Question:
Hi, Here in my screen i have few fields where i need to save to Database when clicked on ADD BUTTON , But i want to save those fields when i click on ENTER Key From Keyboard. When i enter all fields and click on ENTER key from keyboard all those fields must get saved to Data Base, how can I achieve that?
Any Help is appreciated
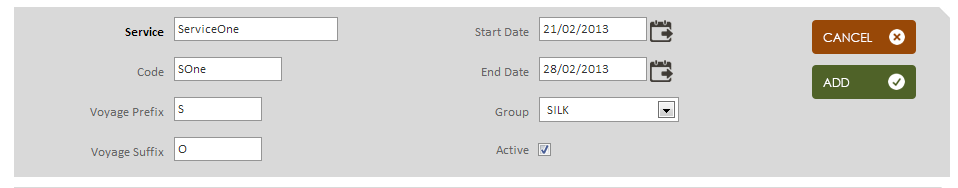
Answer: "defaultButton" property. This can be applied to a asp:Form or asp:panel and will allow to to determine which button event should be triggered when the user hits the enter key
Example
'''
<asp:panel defaultbutton="button2" runat="server">
<asp:textbox id="textbox3" runat="server"/>
<asp:button id="button2" runat="server"/>
</asp:panel>
'''
<URL>